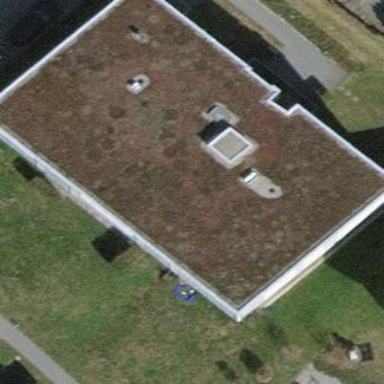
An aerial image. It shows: Building.